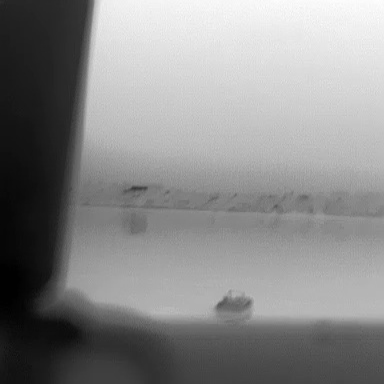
There is a canoe in the infrared image.